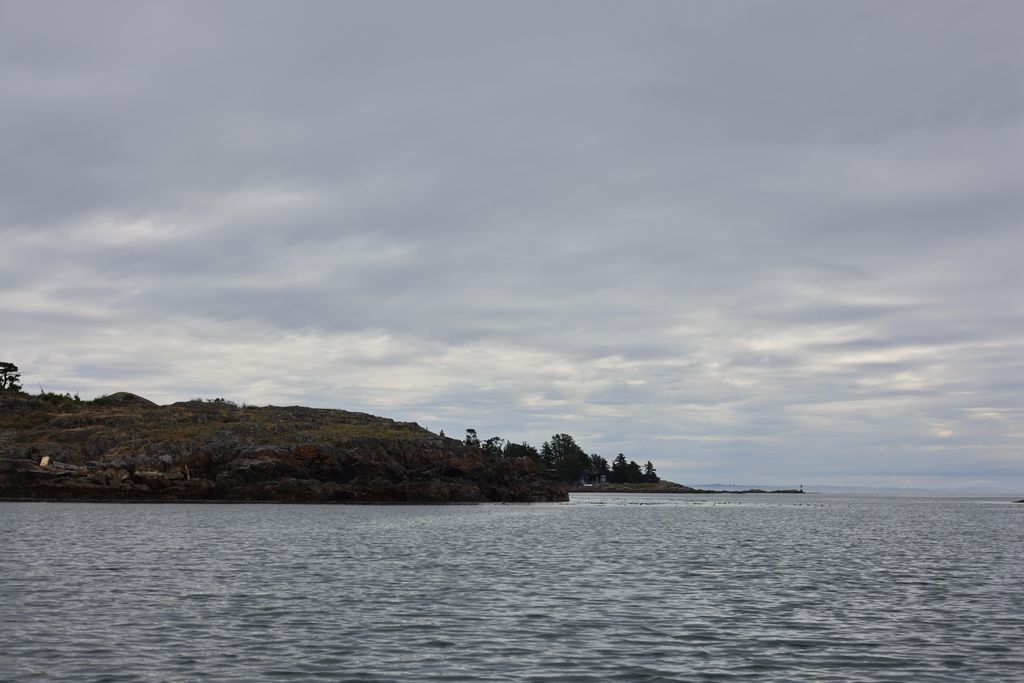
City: victoria